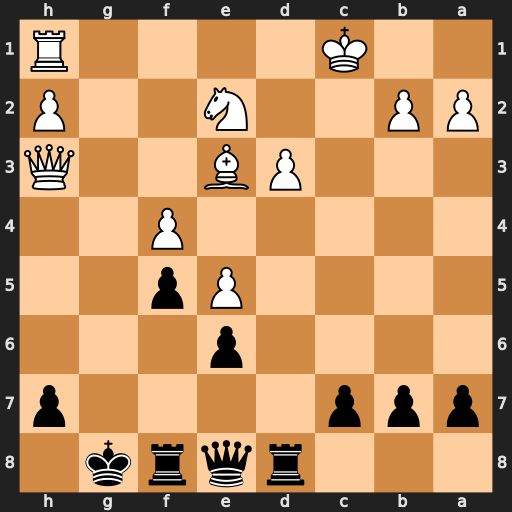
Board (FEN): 3rqrk1/ppp4p/4p3/4Pp2/5P2/3PB2Q/PP2N2P/2K4R
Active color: b
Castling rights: -
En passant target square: -
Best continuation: Qc6+ Nc3 Qxh1+